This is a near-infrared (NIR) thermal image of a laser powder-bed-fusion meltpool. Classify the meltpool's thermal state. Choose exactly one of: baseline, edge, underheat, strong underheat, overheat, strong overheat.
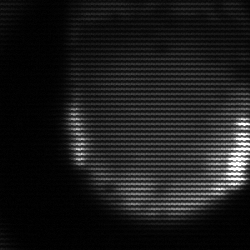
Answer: edge